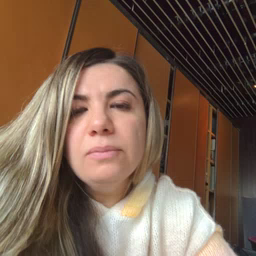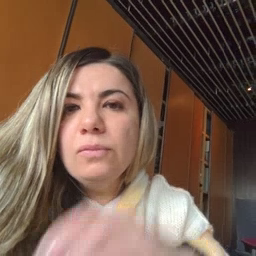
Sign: owie